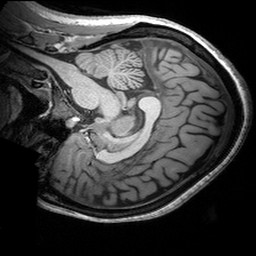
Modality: T1w
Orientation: sagittal
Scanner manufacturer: siemens
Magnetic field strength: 3 T
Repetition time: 2.53 s
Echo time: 0.00299 s